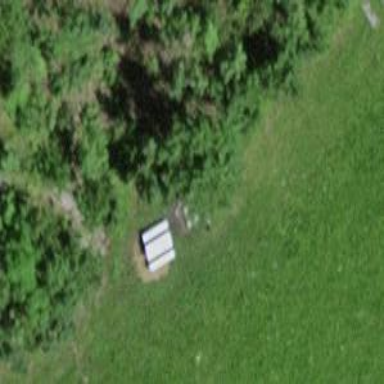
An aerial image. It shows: Picnic table located in leisure land area.